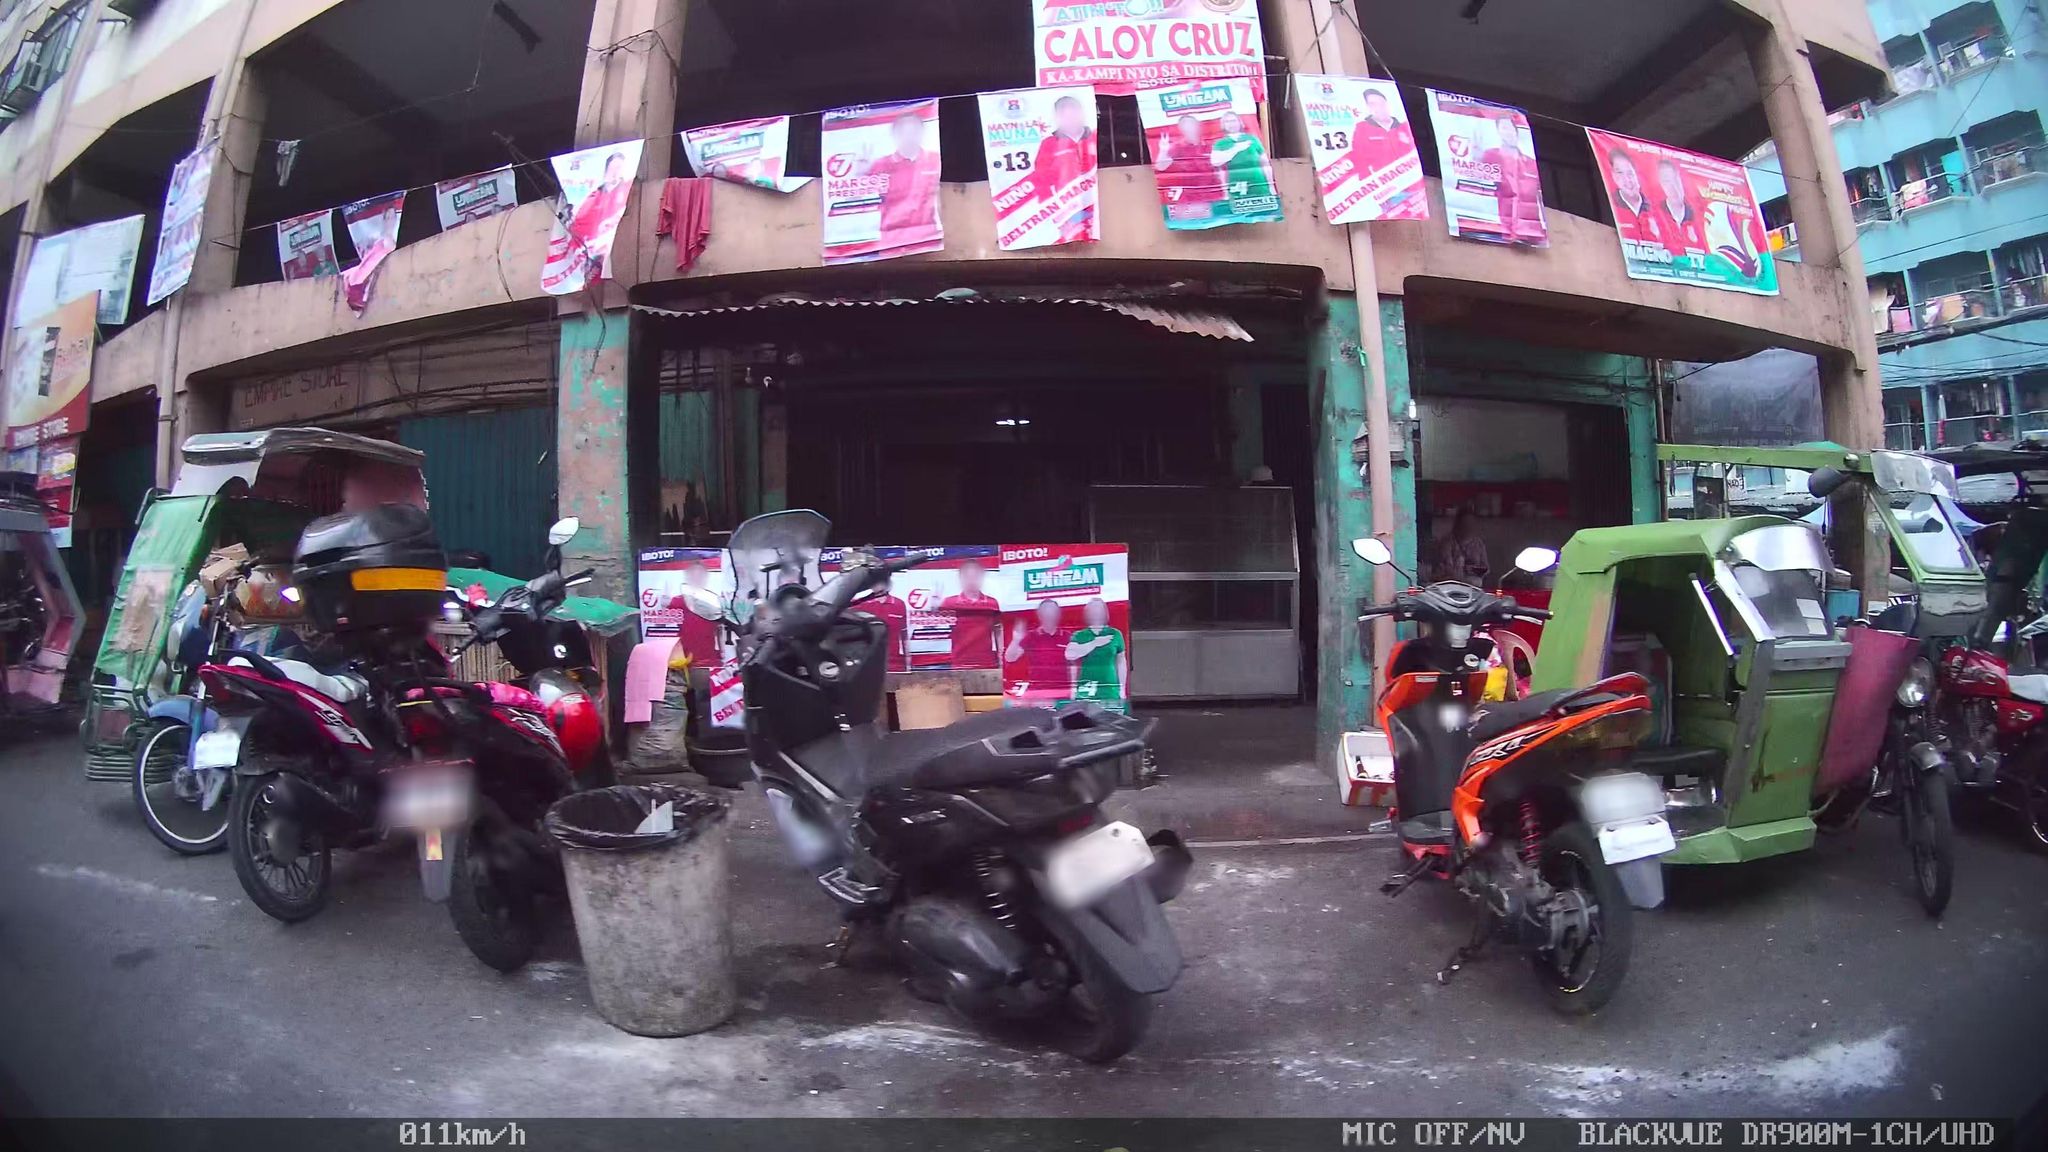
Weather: clear
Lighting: day
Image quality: slightly poor
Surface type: driving surface
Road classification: tertiary
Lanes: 2
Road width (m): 9
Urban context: urban centre
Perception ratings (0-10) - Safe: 7.15, Lively: 4.33, Beautiful: 2.66, Boring: 3.16, Depressing: 6.36, Wealthy: 4.66